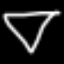
Label: diamond